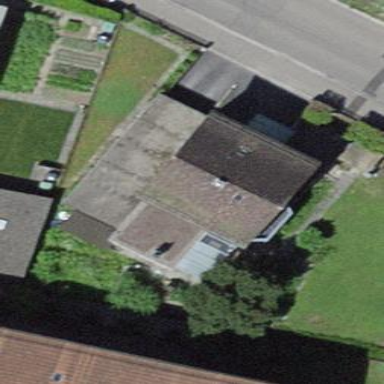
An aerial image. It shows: Building with tile roof.